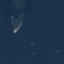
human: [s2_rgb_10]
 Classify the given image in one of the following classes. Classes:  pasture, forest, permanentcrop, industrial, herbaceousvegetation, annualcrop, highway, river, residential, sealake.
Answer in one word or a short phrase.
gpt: SeaLake